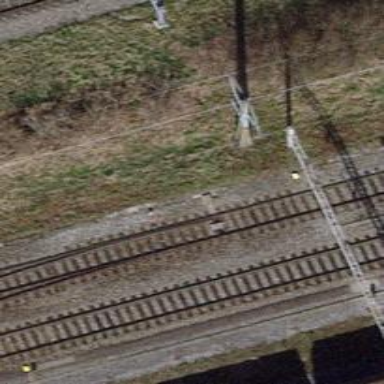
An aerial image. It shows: Railway switch.